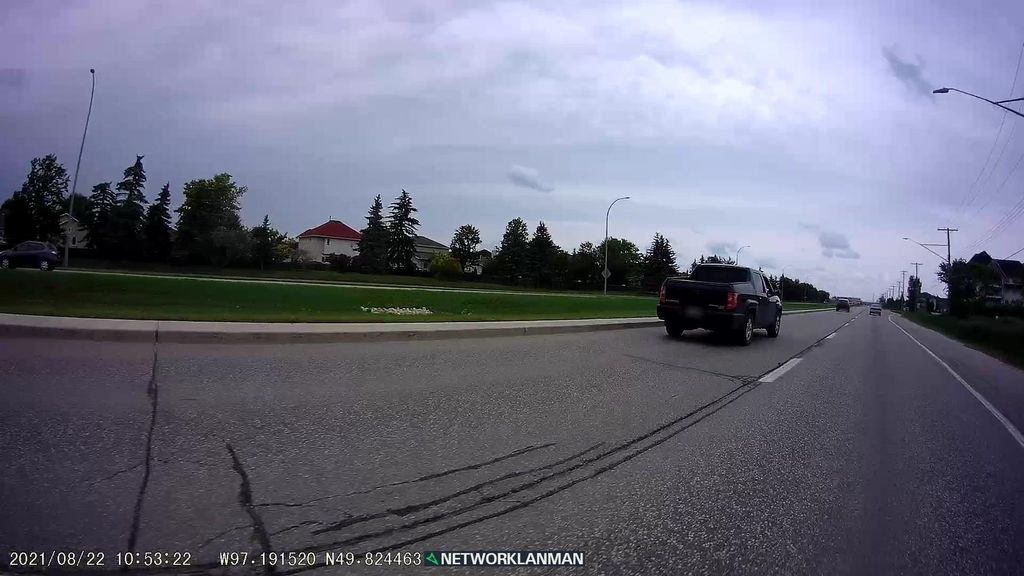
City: winnipeg